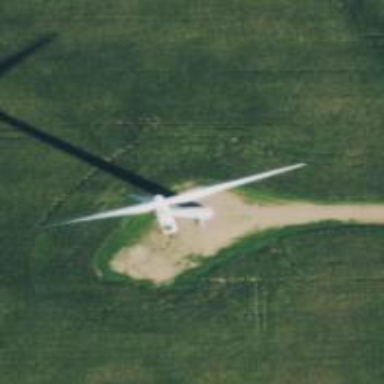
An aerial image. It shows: Wind generator using wind turbines of horizontal axis.